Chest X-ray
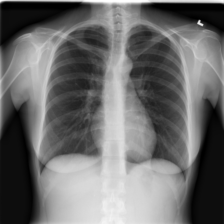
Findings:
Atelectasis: negative
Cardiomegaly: negative
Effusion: negative
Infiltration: negative
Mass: negative
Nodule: negative
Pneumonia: negative
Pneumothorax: negative
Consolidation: negative
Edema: negative
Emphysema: negative
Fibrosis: negative
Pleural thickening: negative
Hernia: negative